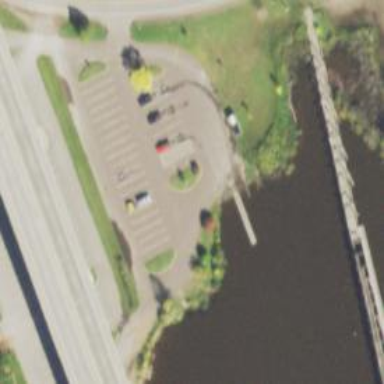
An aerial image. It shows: Slipway on leisure land.